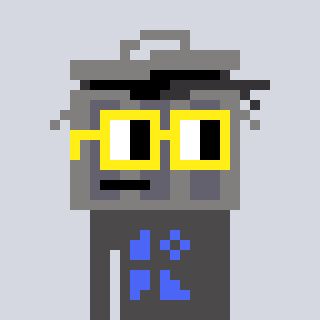
a pixel art character with square yellow glasses, a trashcan-shaped head and a grayscale-colored body on a cool background